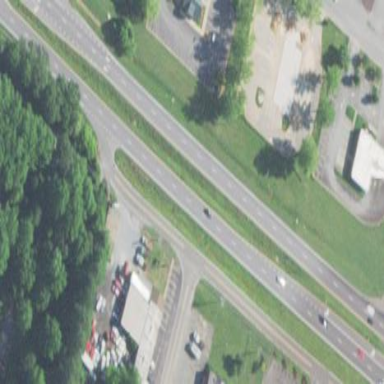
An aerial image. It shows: Asphalt surface in trunk highway area.